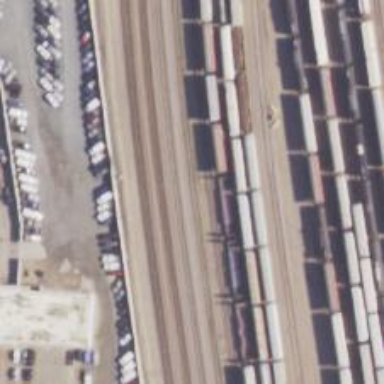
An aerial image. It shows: Railway yard in service.